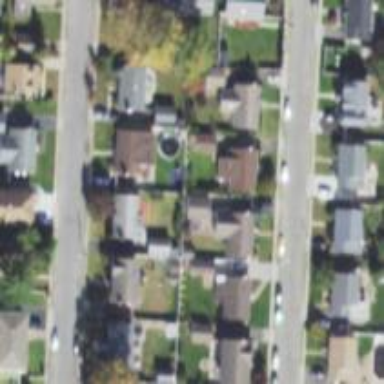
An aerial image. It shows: Sidewalk.